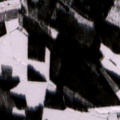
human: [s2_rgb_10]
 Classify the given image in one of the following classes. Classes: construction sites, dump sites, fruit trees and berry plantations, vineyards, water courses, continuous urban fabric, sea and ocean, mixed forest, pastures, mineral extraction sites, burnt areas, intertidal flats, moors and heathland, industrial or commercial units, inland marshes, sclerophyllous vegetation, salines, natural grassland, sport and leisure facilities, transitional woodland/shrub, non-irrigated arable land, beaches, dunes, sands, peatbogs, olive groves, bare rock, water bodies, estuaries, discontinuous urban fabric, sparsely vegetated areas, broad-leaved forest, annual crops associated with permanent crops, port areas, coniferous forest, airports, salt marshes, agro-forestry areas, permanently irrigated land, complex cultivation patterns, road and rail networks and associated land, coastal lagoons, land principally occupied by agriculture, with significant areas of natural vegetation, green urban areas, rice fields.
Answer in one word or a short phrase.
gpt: non-irrigated arable land, land principally occupied by agriculture, with significant areas of natural vegetation, coniferous forest, mixed forest